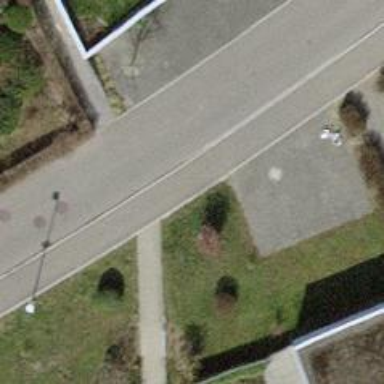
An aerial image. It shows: Road with steps.